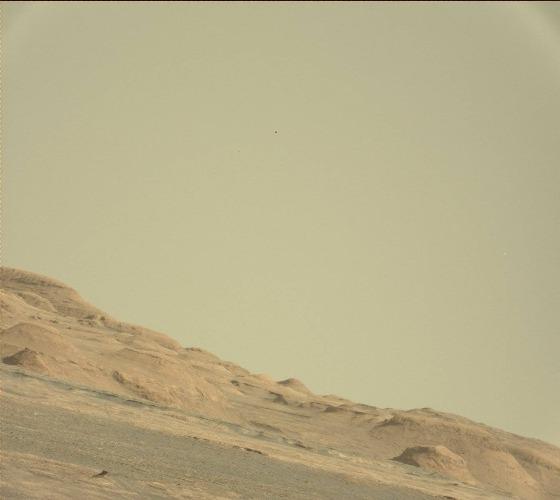
Terrain classes present: Gravel / Sand / Soil, Sky / Distant Mountains